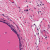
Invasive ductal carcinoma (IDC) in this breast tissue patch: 0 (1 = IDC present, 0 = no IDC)